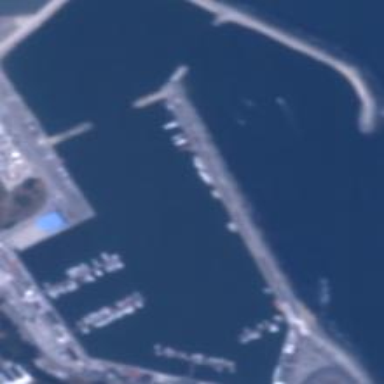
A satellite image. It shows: Harbour area.